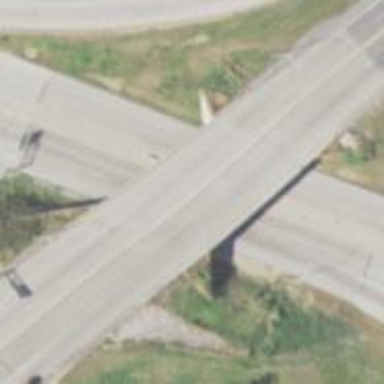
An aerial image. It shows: Bridge over trunk highway with expressway.